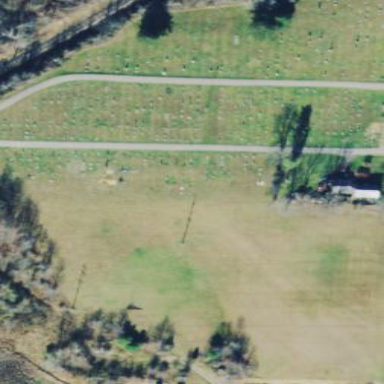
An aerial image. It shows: Graveyard used as cemetery.